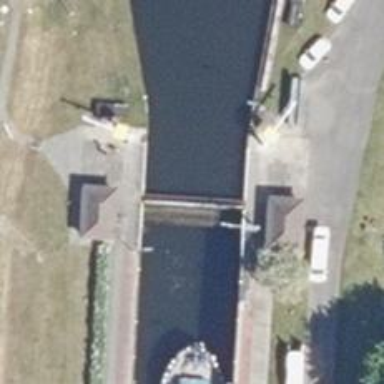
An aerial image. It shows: Lock gate on waterway.